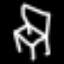
Label: chair